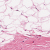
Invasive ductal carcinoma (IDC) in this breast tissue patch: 0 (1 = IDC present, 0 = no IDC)